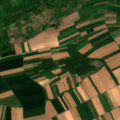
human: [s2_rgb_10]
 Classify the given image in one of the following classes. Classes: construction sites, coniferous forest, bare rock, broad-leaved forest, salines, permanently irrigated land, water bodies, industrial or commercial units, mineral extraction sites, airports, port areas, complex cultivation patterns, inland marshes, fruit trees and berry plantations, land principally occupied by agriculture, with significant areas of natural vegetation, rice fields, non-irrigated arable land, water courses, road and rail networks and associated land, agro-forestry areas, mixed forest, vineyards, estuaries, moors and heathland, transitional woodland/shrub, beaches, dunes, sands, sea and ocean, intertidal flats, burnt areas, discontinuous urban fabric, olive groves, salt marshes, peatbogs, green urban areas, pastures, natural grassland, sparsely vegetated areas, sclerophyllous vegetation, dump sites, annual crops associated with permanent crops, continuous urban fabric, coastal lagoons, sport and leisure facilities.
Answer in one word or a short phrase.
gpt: non-irrigated arable land, land principally occupied by agriculture, with significant areas of natural vegetation, broad-leaved forest, transitional woodland/shrub